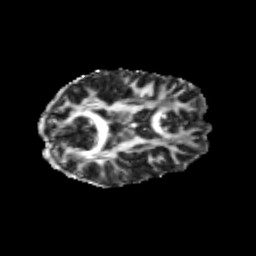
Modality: FA
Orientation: axial
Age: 27
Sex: female
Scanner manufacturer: siemens
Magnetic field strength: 3 T
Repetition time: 3.5 s
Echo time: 0.104 s